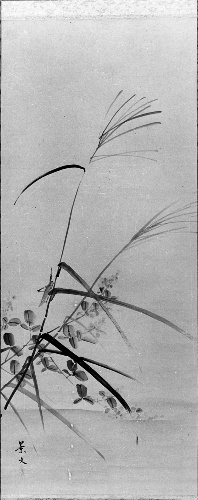
Artist: Matsumura Keibun|Matsumura Keibun
Artist bio: Japanese, 1779–1843|Japanese, 1779–1843
Object type: Hanging scroll
Classification: Paintings
Medium: Hanging scroll; color on paper
Culture: Japan
Period: Edo period (1615–1868)
Dimensions: 31 5/8 x 12 5/8 in. (80.3 x 32.1 cm)
Department: Asian Art
Credit line: The Howard Mansfield Collection, Purchase, Rogers Fund, 1936
Accession year: 1936
Repository: Metropolitan Museum of Art, New York, NY
Tags: Insects|Plants